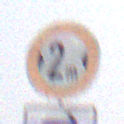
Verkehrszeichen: TatsaechlicheBreite2
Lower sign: RichtungsangabeDurchPfeile5
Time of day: MorningAfternoon
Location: Outdoor (Nature)
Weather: PartlyCloudy
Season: NotSpecified
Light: Natural